Question: I am working on a project that requires me to:
Look at images that contain relatively well-defined objects, e.g.

and pick out the color of n-most (it's generic, could be 1,2,3, etc...) prominent objects in some space (whether it be RGB, HSV, whatever) and return it.
I am looking into ways to segment images like this into the independent objects. Once that's done, I'm under the impression that it won't be particularly difficult to find the contours of the segments and analyze them for average or centroid color, etc...
I looked briefly into the Watershed algorithm, which seems like it could work, but I was unsure of how to generate the marker image for an indeterminate number of blobs.
What's the best way to segment such an image, and if it's using Watershed, what's the best way to generate the corresponding marker image of integers?
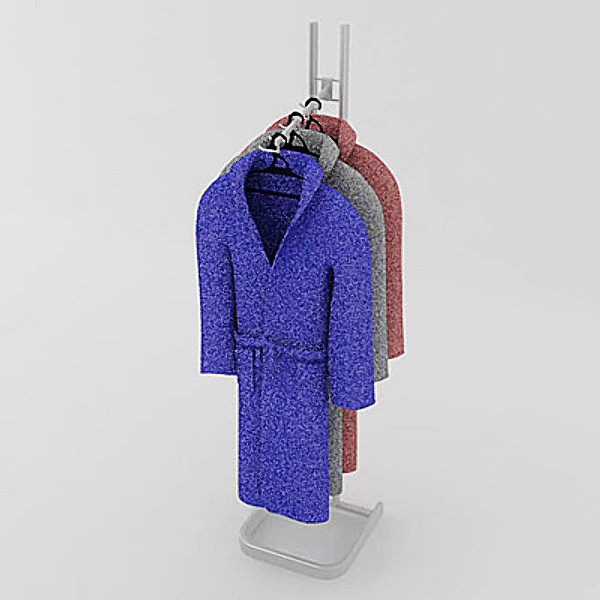
Answer: I'm not an expert but I really don't see how the Watershed algorithm can be very useful to your segmentation problem.
From my limited experience/exposure to this kind of problems, I would think that the way to go would be to try a sliding-windows approach to segmentation. Basically this entails walking the image using a window of a set size, and attempting to determine if the window encompasses background vs. an object. You will want to try different window sizes and steps.
Doing this should allow you to detect the object in the image, presuming that the images contain relatively well defined objects. You might also attempt to perform segmentation after converting the image to black and white with a certain threshold the gives good separation of background vs. objects.
Once you've identified the object(s) via the sliding window you can attempt to determine the most prominent color using one of the methods you mentioned.
Based on your comment, here's another potential approach that might work for you:
If you believe the objects will have mostly uniform color you might attempt to process the image to:
1. remove noise;
2. map original image to reduced color space (i.e. 256 or event 16 colors)
3. detect connected components based on pixel color and determine which ones are large enough
You might also benefit from re-sampling the image to lower resolution (i.e. if the image is 1024 x 768 you might reduce it to 256 x 192) to help speed up the algorithm.
The only thing left to do would be to determine which component is the background. This is where it might make sense to also attempt to do the background removal by converting to black/white with a certain threshold.